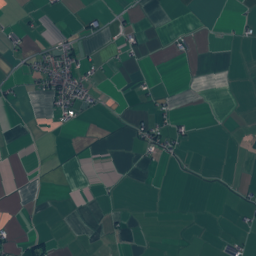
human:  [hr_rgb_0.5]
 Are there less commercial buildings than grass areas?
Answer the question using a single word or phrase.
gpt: yes

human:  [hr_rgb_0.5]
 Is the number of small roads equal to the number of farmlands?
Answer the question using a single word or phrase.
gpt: no

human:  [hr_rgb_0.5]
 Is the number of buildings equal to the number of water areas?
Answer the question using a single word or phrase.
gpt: no

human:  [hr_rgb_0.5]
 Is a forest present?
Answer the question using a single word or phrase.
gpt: yes

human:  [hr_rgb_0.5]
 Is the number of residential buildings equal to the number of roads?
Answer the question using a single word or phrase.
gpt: no

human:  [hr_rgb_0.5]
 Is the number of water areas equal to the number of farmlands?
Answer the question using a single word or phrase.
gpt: no

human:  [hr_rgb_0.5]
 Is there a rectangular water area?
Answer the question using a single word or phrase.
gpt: yes

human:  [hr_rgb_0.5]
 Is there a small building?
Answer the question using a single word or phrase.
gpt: yes

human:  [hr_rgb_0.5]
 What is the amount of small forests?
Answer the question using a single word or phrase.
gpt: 12

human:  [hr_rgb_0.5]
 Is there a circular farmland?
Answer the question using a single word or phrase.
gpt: no

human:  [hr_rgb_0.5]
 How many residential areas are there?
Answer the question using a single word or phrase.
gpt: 4

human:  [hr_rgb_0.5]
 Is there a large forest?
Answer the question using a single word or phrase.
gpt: yes

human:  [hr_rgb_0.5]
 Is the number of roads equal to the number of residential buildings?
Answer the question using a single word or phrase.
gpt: no

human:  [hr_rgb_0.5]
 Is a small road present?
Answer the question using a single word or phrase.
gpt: yes

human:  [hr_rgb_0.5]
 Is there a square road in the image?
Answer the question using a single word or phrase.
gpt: no

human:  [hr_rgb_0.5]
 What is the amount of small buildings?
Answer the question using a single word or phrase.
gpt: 628

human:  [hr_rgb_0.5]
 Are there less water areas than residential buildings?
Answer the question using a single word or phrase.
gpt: yes

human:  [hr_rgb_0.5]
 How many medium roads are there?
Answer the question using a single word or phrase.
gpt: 0

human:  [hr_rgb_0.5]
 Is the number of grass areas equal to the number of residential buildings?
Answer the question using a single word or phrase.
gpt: no

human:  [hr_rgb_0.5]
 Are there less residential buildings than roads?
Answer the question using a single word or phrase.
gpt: no

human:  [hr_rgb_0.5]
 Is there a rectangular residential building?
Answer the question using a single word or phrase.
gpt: yes

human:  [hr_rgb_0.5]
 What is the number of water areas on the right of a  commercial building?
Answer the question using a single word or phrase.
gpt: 9

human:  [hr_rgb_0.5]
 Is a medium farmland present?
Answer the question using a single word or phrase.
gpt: yes

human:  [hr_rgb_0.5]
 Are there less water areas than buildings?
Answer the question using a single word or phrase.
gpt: yes

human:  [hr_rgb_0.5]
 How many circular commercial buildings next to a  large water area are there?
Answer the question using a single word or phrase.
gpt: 0

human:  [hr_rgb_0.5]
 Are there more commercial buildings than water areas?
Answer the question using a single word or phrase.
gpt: no

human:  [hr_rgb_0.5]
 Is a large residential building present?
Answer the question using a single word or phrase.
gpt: no

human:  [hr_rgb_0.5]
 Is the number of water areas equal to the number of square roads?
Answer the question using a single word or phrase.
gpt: no

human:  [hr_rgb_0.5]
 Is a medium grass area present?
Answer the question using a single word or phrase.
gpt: yes

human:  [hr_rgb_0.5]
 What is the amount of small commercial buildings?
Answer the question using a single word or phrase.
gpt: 5

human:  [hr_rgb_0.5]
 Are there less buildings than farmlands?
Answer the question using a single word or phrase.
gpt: no

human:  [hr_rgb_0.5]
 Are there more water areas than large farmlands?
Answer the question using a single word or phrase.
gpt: no

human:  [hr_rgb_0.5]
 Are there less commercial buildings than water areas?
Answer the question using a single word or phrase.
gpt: yes

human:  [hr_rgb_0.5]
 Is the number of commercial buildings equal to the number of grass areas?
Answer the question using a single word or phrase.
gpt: no

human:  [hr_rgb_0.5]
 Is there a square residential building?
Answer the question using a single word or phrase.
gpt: yes

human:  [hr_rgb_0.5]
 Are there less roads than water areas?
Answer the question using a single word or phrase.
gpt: no